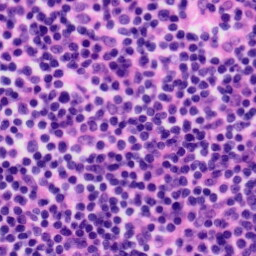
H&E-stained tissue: Tonsil